Question: I've been trying to get the following effects on my text:

I want to get the white border around my text, I tried playing around with the following, but it didn't work out
'''
self.name.layer.shadowOpacity = 5.0;
self.name.layer.shadowRadius = 0.0;
self.name.layer.shadowColor = [UIColor whiteColor].CGColor;
self.name.layer.shadowOffset = CGSizeMake(0.0, -5.0);
'''
What is the easiest way to achieve this?
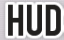
Answer: try the following
'''
self.name.layer.shadowColor = [label.textColor CGColor];
self.name.layer.shadowOffset = CGSizeMake(0.0, 0.0);
self.name.layer.shadowOpacity = 0.5;
self.name.layer.shadowRadius = 20.0;
'''